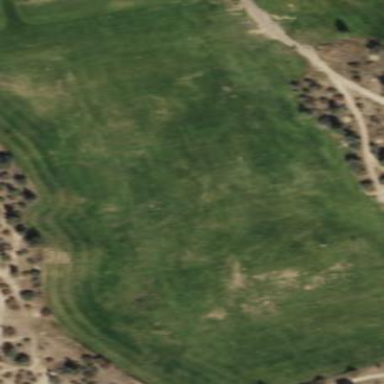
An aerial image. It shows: Grassy area designated as driving range for golf.